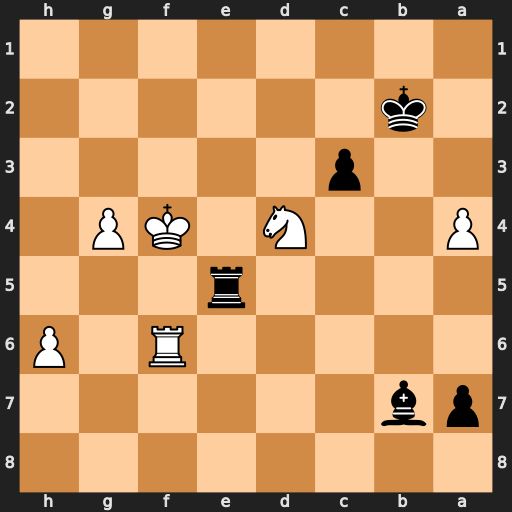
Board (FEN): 8/pb6/5R1P/4r3/P2N1KP1/2p5/1k6/8
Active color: b
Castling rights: -
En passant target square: -
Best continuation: Re4+ Kg3 Rxd4